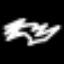
Label: squiggle